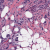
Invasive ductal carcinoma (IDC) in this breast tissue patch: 1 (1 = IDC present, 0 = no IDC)